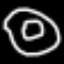
Label: donut